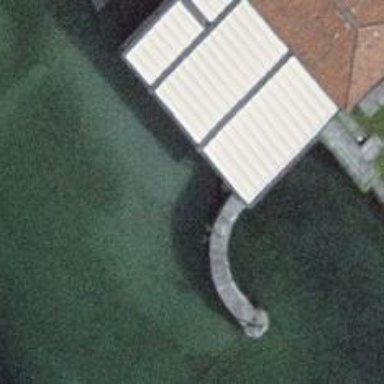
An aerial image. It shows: Man-made pier.